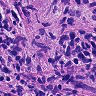
Metastatic tissue present: yes